Field crop: tomato
Growth stage: 2
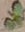
Species: solanum